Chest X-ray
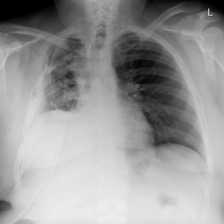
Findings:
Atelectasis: negative
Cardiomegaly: negative
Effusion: negative
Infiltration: positive
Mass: negative
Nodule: negative
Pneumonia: negative
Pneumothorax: positive
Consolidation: negative
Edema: negative
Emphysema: negative
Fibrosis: negative
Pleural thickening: negative
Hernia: negative